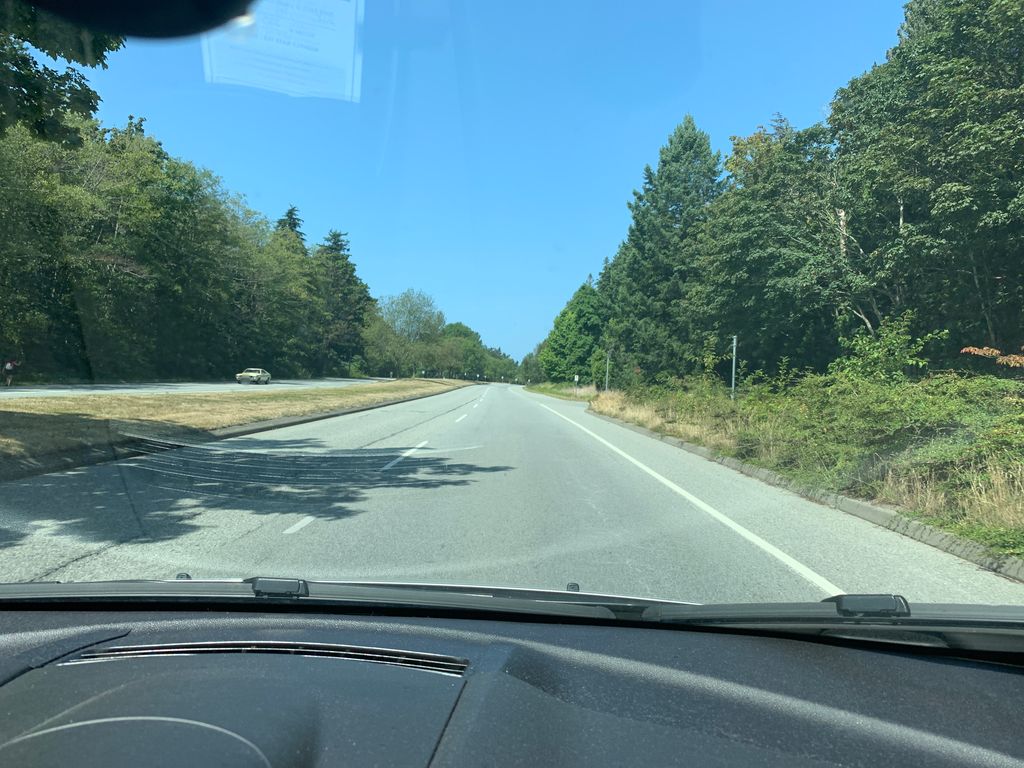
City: vancouver